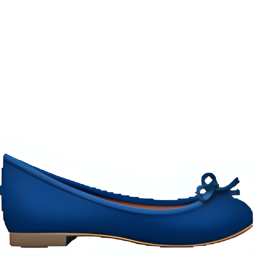
Name: flat shoe
Emoji: 🥿
Group: Objects
Sub-group: clothing